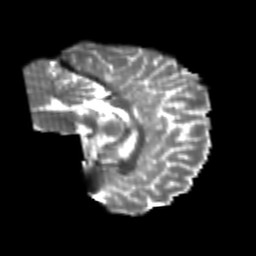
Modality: T2w
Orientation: sagittal
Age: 26
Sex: female
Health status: healthy
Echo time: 0.074 s